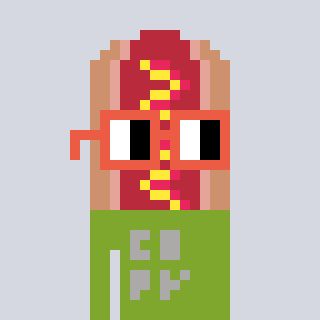
a pixel art character with square orange glasses, a hotdog-shaped head and a slimegreen-colored body on a cool background